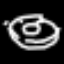
Label: donut